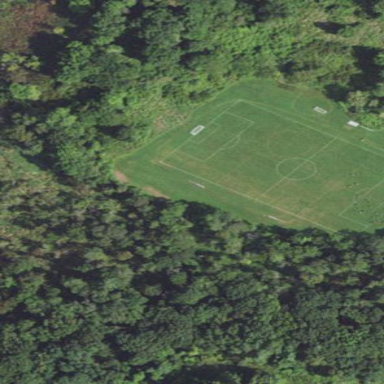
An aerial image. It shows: Soccer pitch designated for leisure and sports activities.